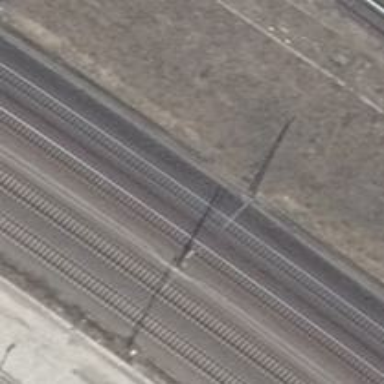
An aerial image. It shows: Milestone along the railway track with catenary mast.